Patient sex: M
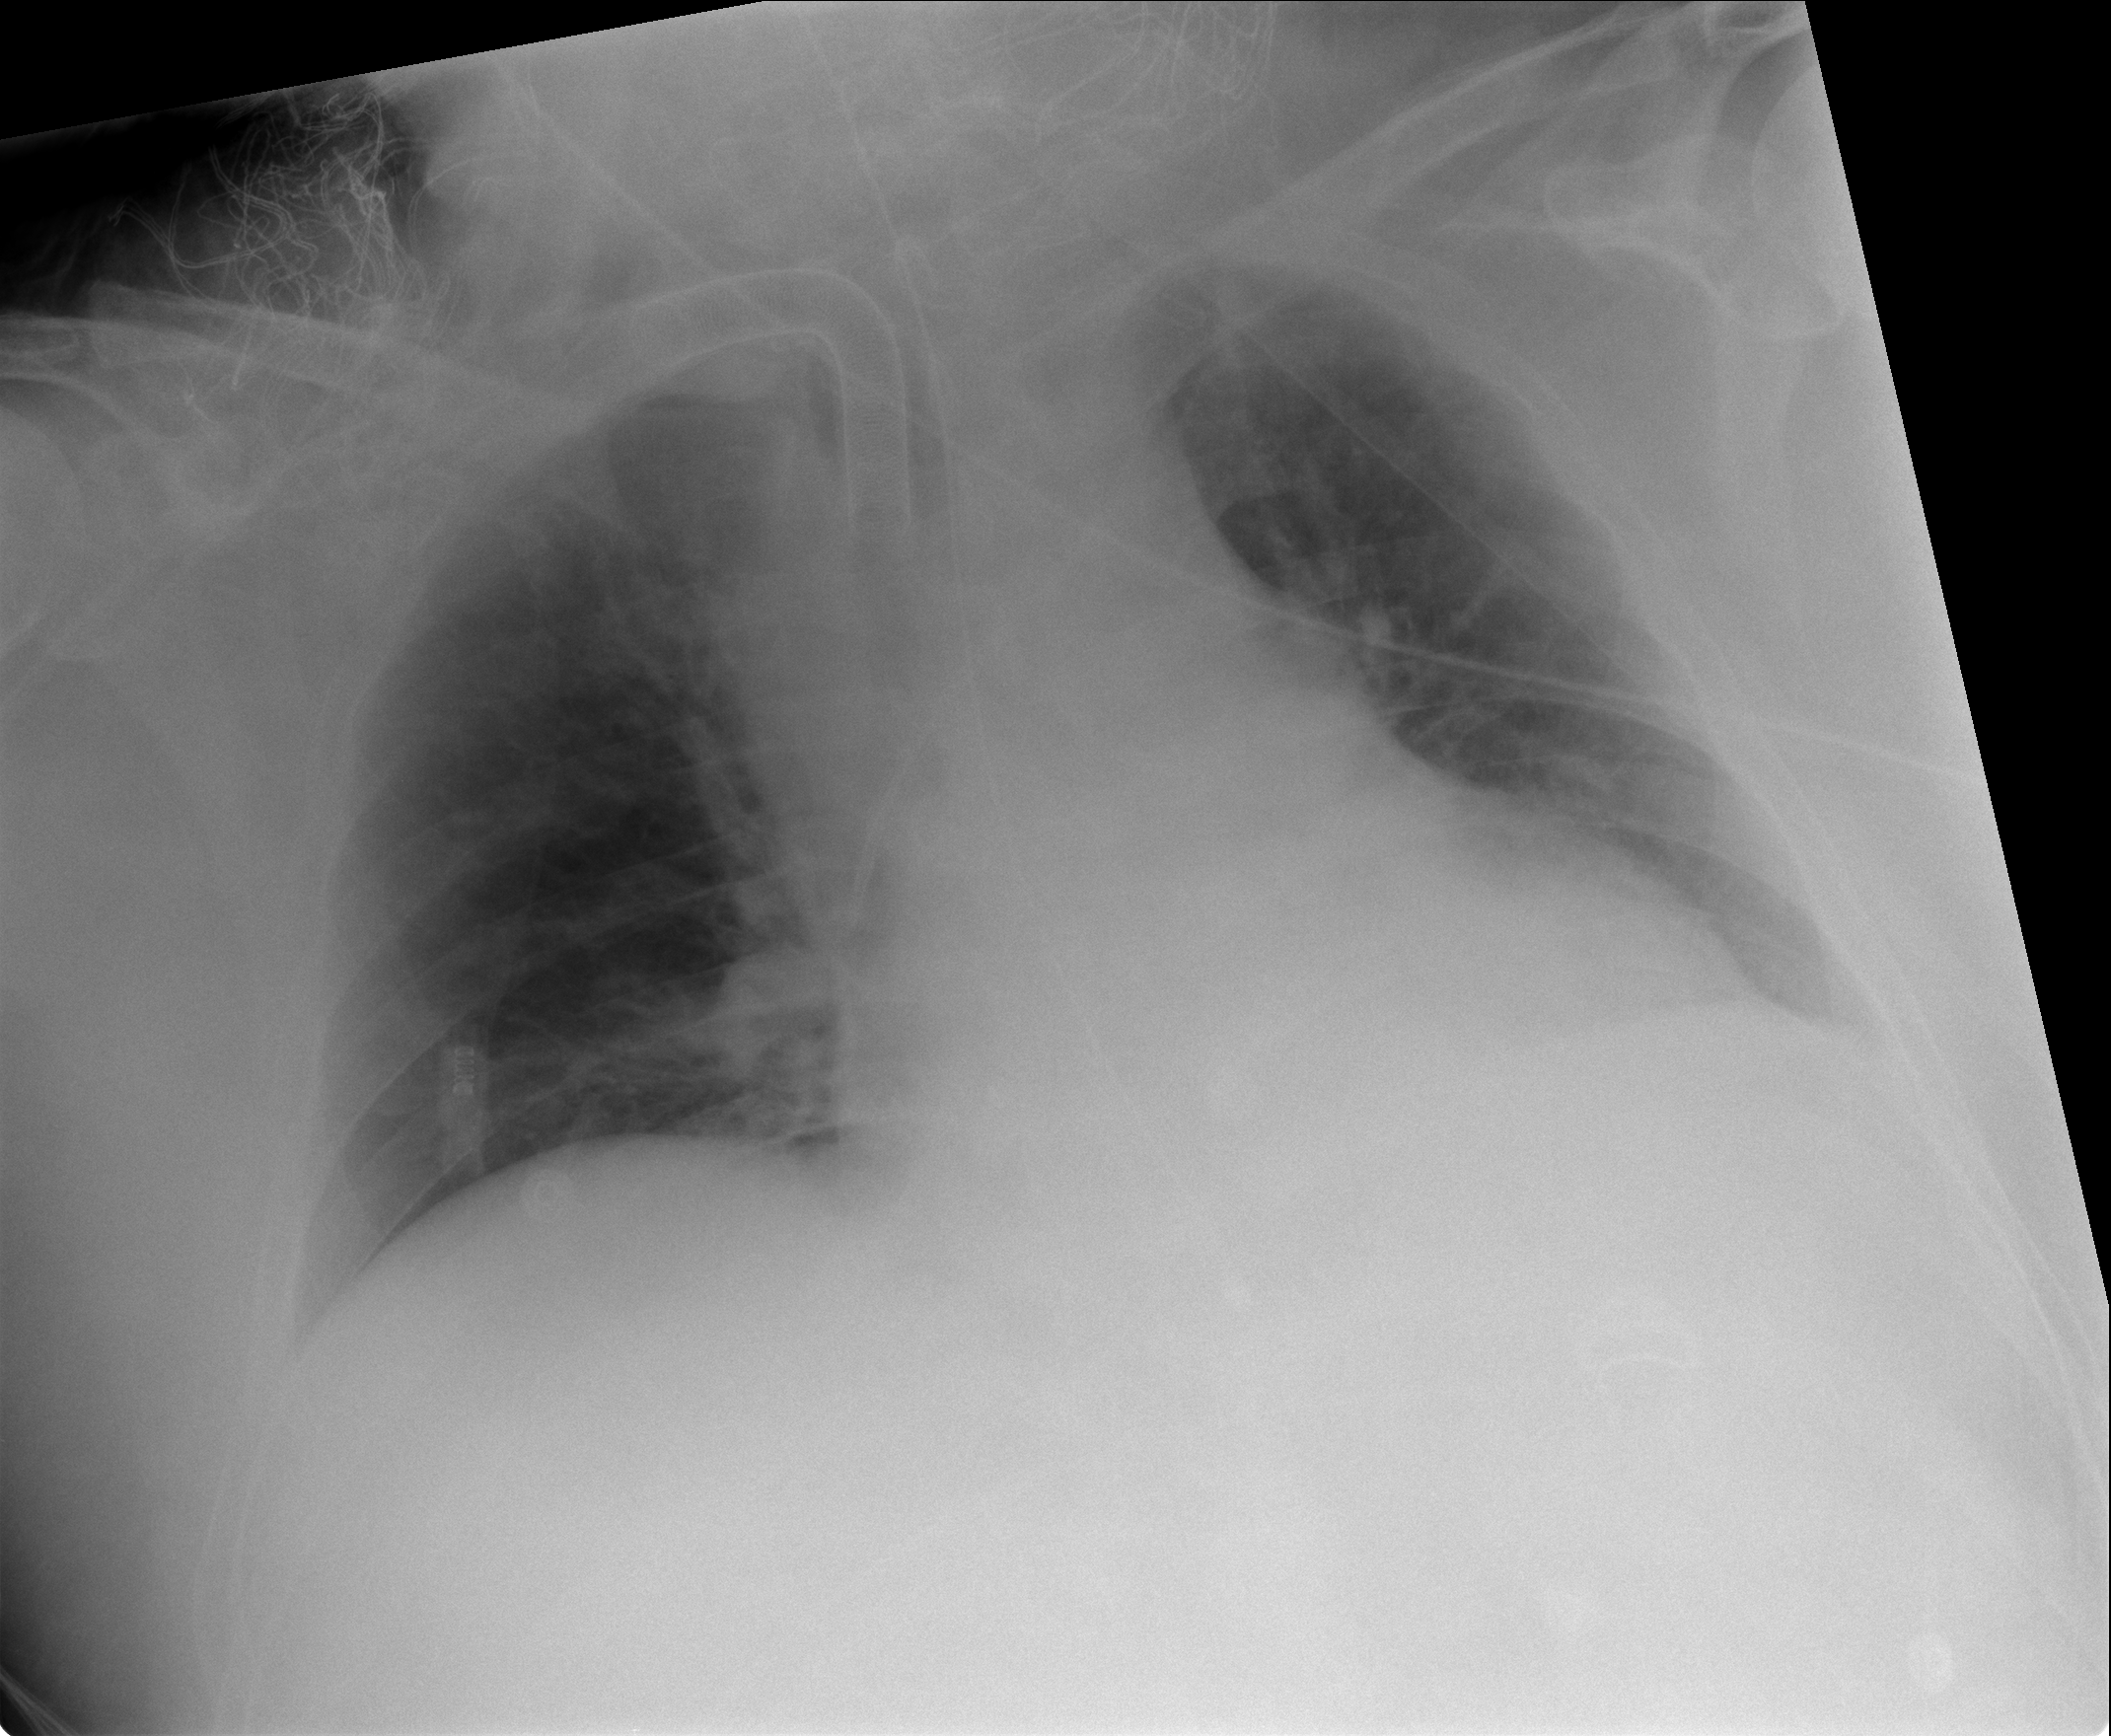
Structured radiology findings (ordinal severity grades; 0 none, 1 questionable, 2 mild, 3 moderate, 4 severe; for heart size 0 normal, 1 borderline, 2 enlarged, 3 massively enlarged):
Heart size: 2
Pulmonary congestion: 2
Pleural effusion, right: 0
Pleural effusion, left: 0
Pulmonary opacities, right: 0
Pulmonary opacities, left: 0
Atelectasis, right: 0
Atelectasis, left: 0